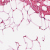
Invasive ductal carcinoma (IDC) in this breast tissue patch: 0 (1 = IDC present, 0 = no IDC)